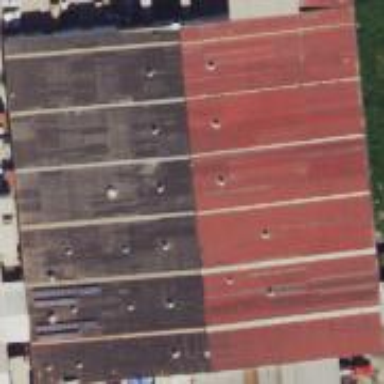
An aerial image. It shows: Industrial building.